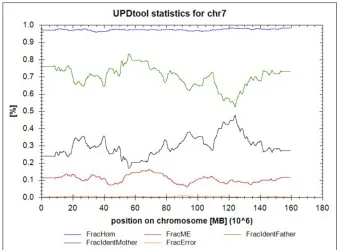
Whole paternal isodisomy (isoUPD) of chromosome 7. (D) Classification of UPD using the UPDtool showed the proband was whole paternal isoUPD. FracHom (blue line) is the fraction of homozygous SNPs, FracME (red line) is the fraction of mendelian error SNPs, FracldentFather (green line) is the fraction of SNPs where the genotype is identical to the father, FracldentMother (black line) is the fraction of SNPs where the genotype is identical to the mother, and FracError (yellow line) is the fraction of errors. The UPDtool is available at: (http://www. Unituebingen. De/uni/thk/de/f-genomik-software. Html).
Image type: electrography (ekg)